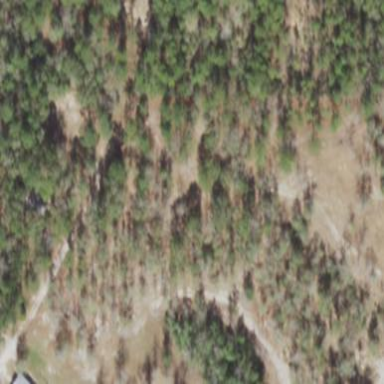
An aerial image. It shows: Needle-leaved woodland.